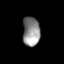
Tissue: prostate
Cell type: Myeloid cells
Senescence score: 0.3187
Nuclear area (px): 496
Mean DAPI intensity: 140.837